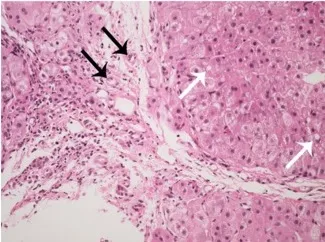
Histopathology images of liver stained by hematoxylin-eosin. Liver histology in the patient at age 4 years (C,D). It showed lower hydropic degeneration rate and fewer inflammatory cells infiltration.
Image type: pathology (h&e)